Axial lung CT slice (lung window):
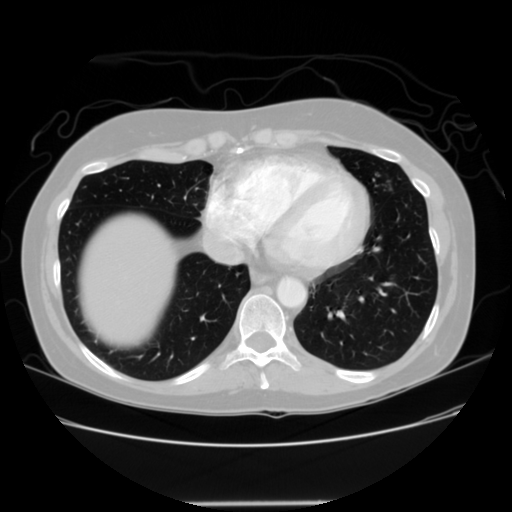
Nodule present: no